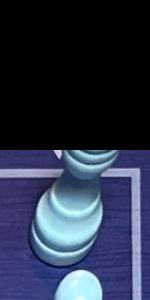
Label: Rook_White